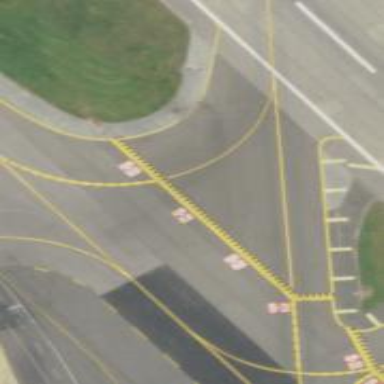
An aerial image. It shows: View of taxiway at the airport.